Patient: sex F, age 59
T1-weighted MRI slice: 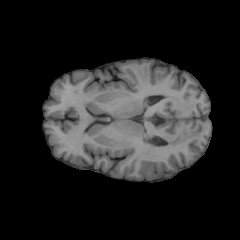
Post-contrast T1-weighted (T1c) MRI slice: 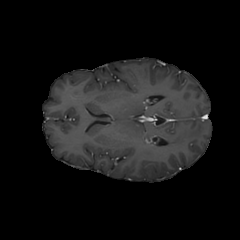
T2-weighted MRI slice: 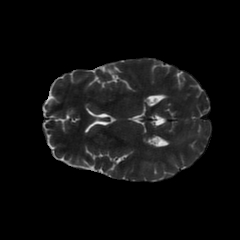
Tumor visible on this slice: yes
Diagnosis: Glioblastoma, IDH-wildtype
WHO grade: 4